Question: I have gem 'wicked_pdf' and gem 'combine_pdf' in a Rails 3.2 app.
It works great if I'm displaying the pdf in browser.
I would like to email the pdf. My current code sends the email, but the pdf is just garbage:

This is the controller code:
'''
def pdfemail
@costprojects = Costproject.find(params[:costproject_ids])
respond_to do |format|
format.html
format.pdf do
pdf = CombinePDF.new
@costprojects.each do |costproject|
@costproject = costproject
pdf2 = render_to_string pdf: "Costproject.pdf", template: "costprojects/viewproject", encoding: "UTF-8"
pdf << CombinePDF.parse(pdf2)
costproject.attachments.each do |attachment|
pdf << CombinePDF.parse( Net::HTTP.get( URI.parse( attachment.attach.url ) ) )
end
end
pdf = pdf.to_pdf
SendReport.send_report(pdf).deliver
redirect_to :back
flash[:notice] = 'Email containing pdf has been sent to you!'
end
end
end
'''
And this is my mailer:
'''
def send_report(pdf)
tomail = "somebody@gmail.com"
frommail = "somebody@gmail.com"
attachments['Report.pdf'] = pdf
mail(
:to => tomail,
:from => frommail,
:subject => "Report pdf")
end
'''
Again - the formatting of the pdf works fine when I display in Browser.
Thanks for the help!
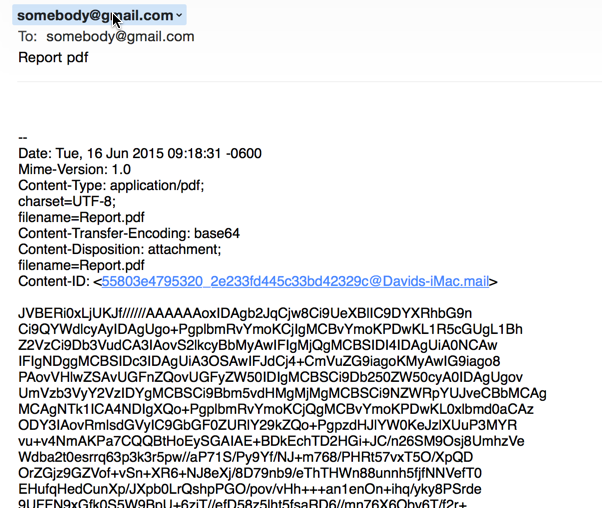
Answer: <URL>
Basically you need to change it to something like:
'attachments['Report.pdf'] = WickedPdf.new.pdf_from_string( render_to_string(:pdf => "report",:template => "costprojects/viewproject") )'